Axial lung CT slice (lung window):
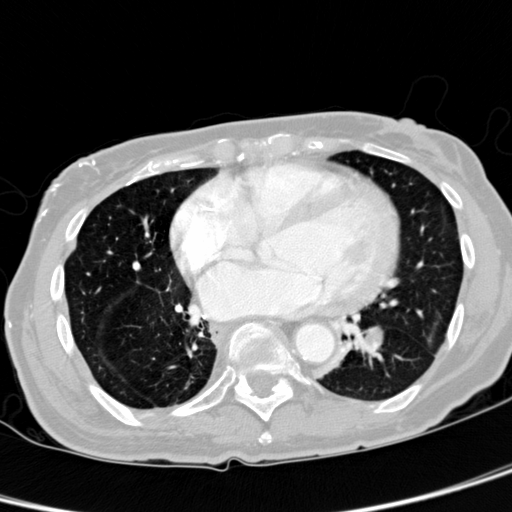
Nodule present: yes
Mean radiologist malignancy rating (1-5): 3.75